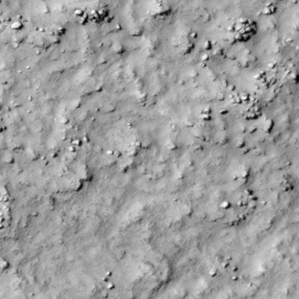
Label: non_frost